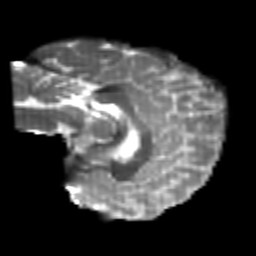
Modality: T2w
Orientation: sagittal
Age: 26
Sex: female
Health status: healthy
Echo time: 0.074 s